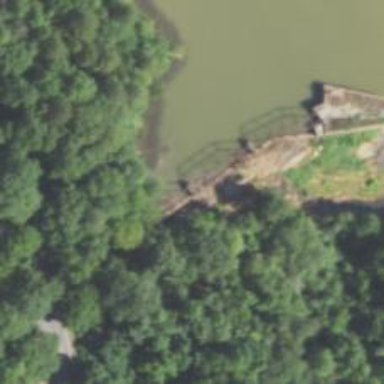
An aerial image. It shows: Path on bridge.